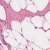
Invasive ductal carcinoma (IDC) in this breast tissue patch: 0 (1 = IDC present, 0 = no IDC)